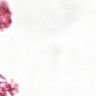
Metastatic tissue present: no